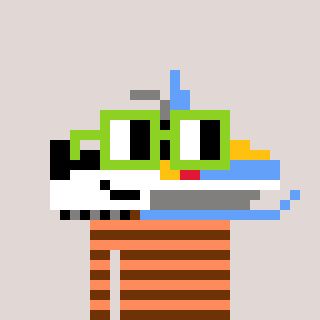
a pixel art character with square light green glasses, a snowmobile-shaped head and a peachy-colored body on a warm background